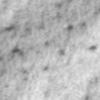
Label: no_change